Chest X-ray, PA view. Patient: 13 years old, sex F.
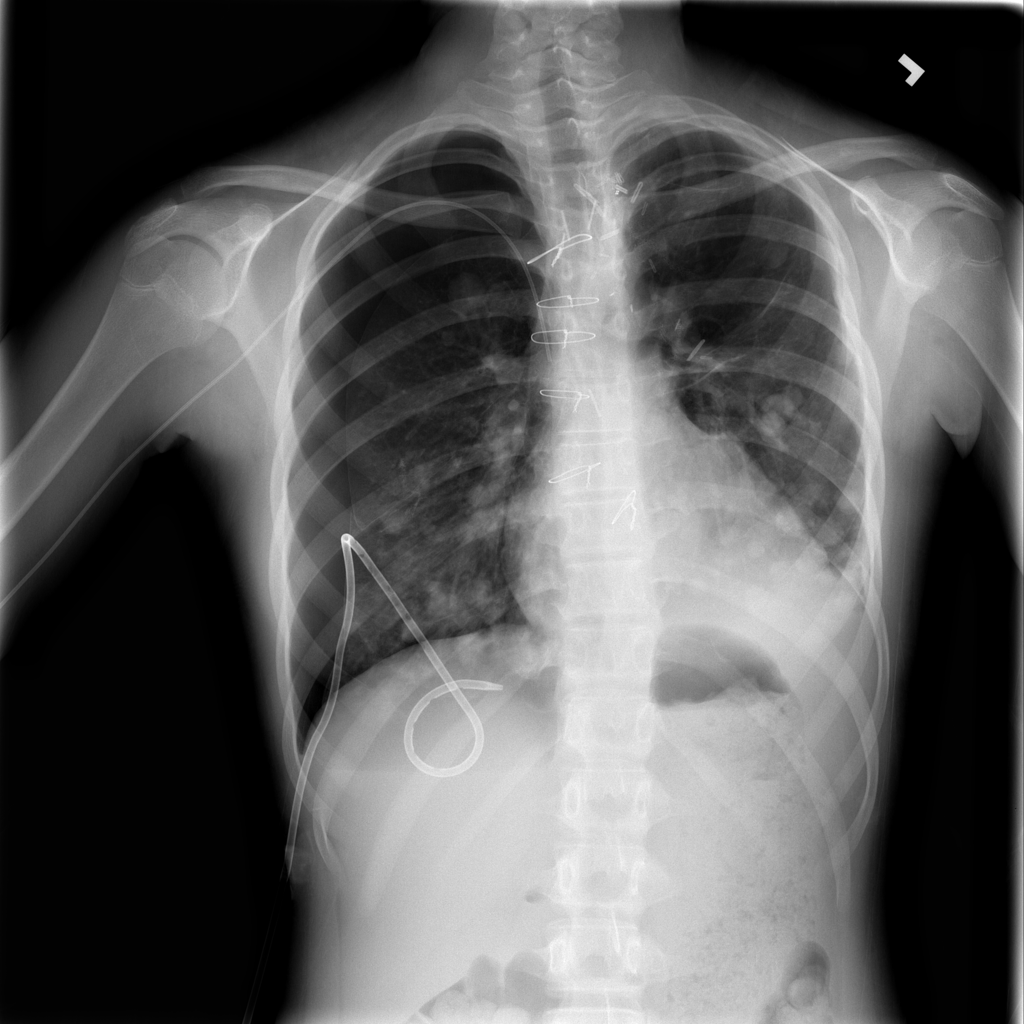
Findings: Pneumothorax